Question: I
- - 'tomcat-users.xml''<user name="tomcat-admin" password="mypassword" roles="manager,admin" />'- 'http://myhost:8080/manager'
This didn't work - I got the '404' error message. 'http://myhost:8080/manager/html' doesn't work, either.
Then I looked into the directory 'var/lib/tomcat6/webapps' and found no 'manager' directory there (see below).

What is the correct way to install the Tomcat6 manager application in EC2 linux?
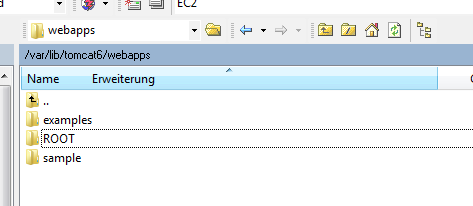
Answer: I fixed the problem by removing Tomcat 6 and installing Tomcat 7 according to <URL> using following command line statement:
'sudo yum install tomcat7-webapps tomcat7-docs-webapp tomcat7-admin-webapps'